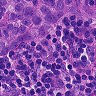
Metastatic tissue present: yes